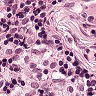
Metastatic tissue present: no